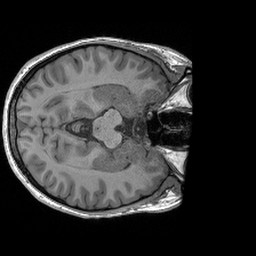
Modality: T1w
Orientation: axial
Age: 21
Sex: female
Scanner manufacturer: siemens
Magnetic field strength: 3 T
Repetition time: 2.4 s
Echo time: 0.00191 s